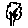
Label: tree